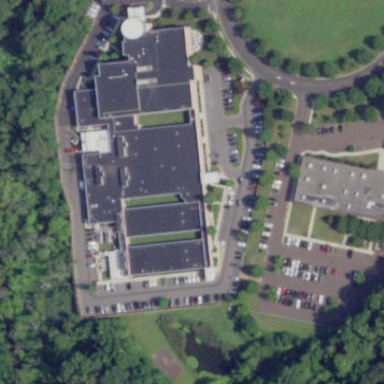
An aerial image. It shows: Hospital building.